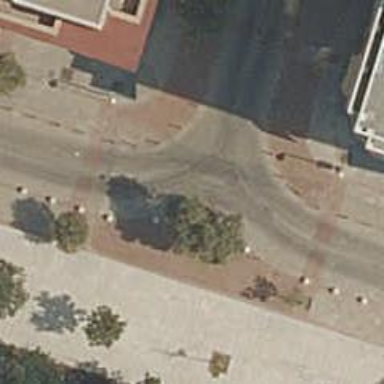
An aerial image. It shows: Pedestrian road.